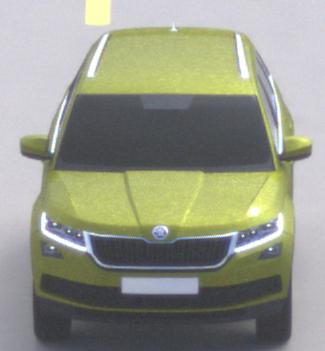
Make: Skoda
Model: Kodiaq 1.4 TSI
Detailed model: Kodiaq
Model produced from: 2017/03
Model produced until: 2018/05
Doors: 5
Color: yellow
Road condition: dry road
Daytime: midday
Contrast: medium contrast